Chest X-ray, PA view. Patient: 53 years old, sex M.
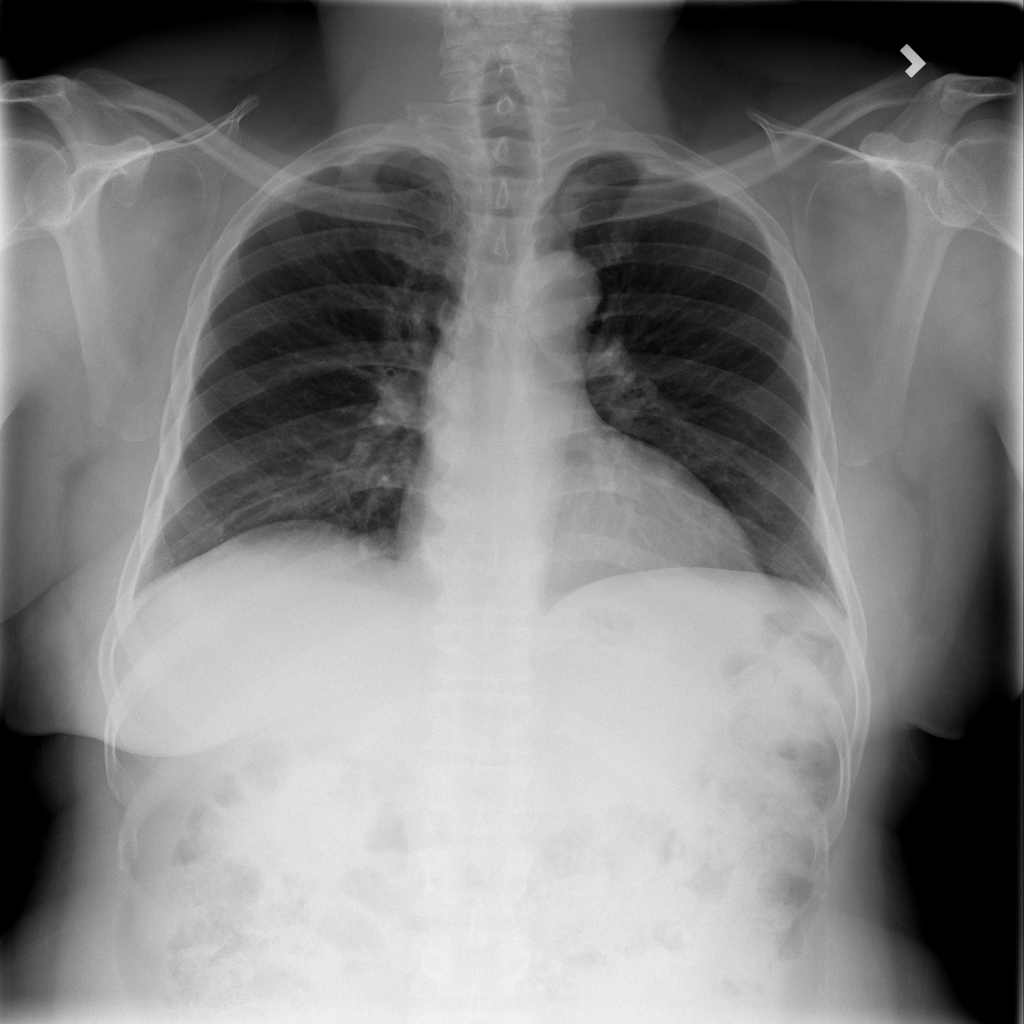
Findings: Infiltration